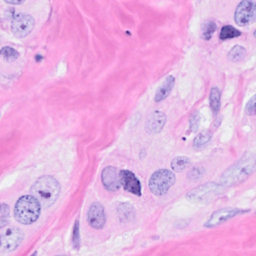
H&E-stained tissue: Breast